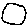
Label: circle